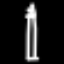
Label: pencil